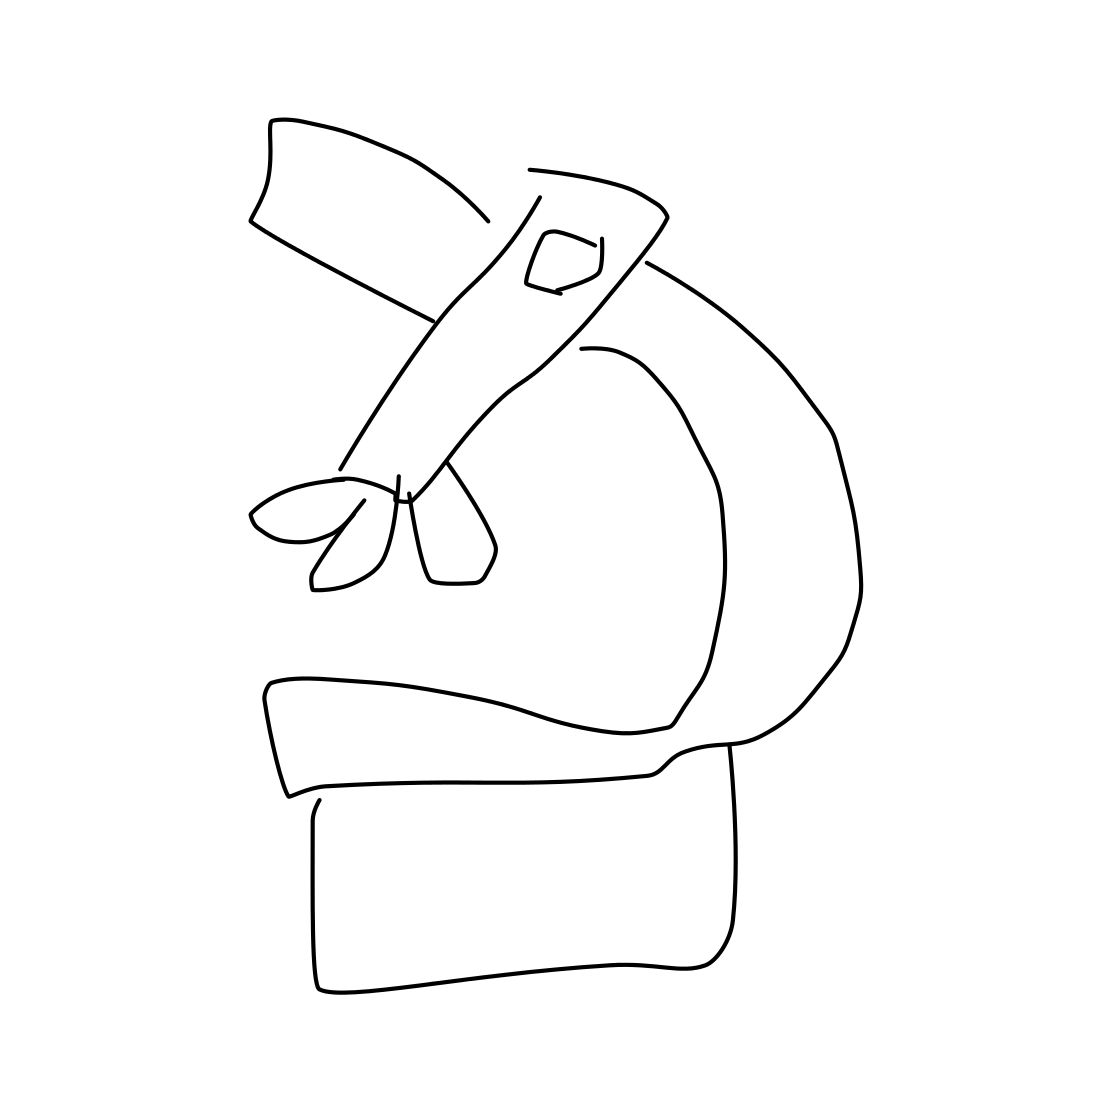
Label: microscope